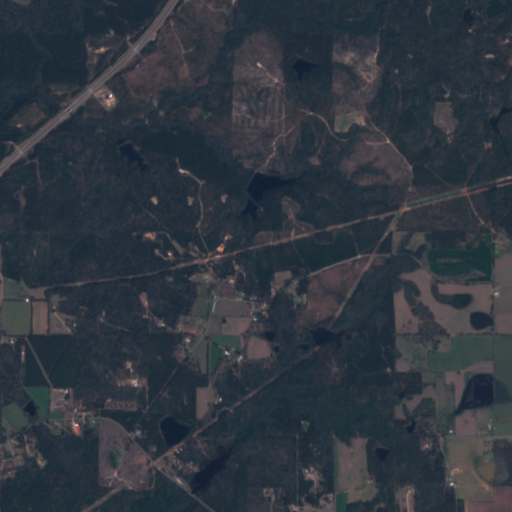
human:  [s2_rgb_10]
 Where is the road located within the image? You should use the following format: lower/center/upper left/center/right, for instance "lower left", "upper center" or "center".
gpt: There is no road in the image.